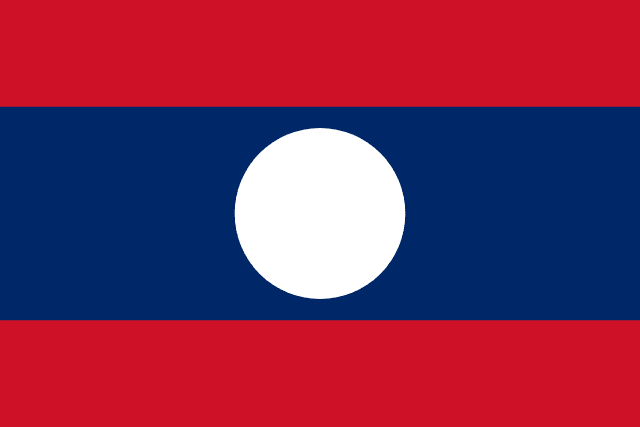
Country: Laos
Country code: la